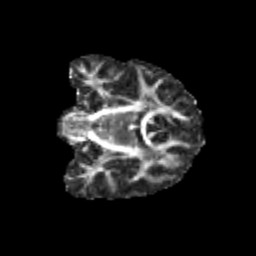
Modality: FA
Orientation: coronal
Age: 9
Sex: male
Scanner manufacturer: siemens
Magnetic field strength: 3 T
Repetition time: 3.8 s
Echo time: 0.07 s